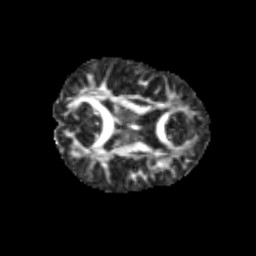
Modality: FA
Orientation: axial
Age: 11
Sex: male
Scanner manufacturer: siemens
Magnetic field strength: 3 T
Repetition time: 3.8 s
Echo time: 0.07 s